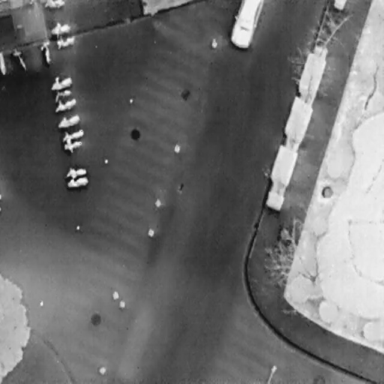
There are 15 objects shown in the infrared image, including 14 Bicycles, and a Car.